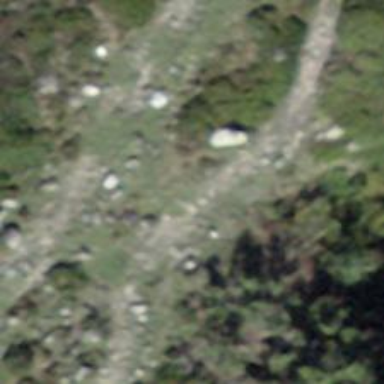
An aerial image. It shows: Hike path on the ground. It is backcountry trail groomed for hiking.